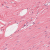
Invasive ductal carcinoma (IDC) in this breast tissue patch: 0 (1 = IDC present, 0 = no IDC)